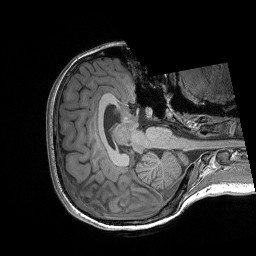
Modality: T1w
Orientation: axial
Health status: healthy
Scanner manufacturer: siemens
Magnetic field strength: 3 T